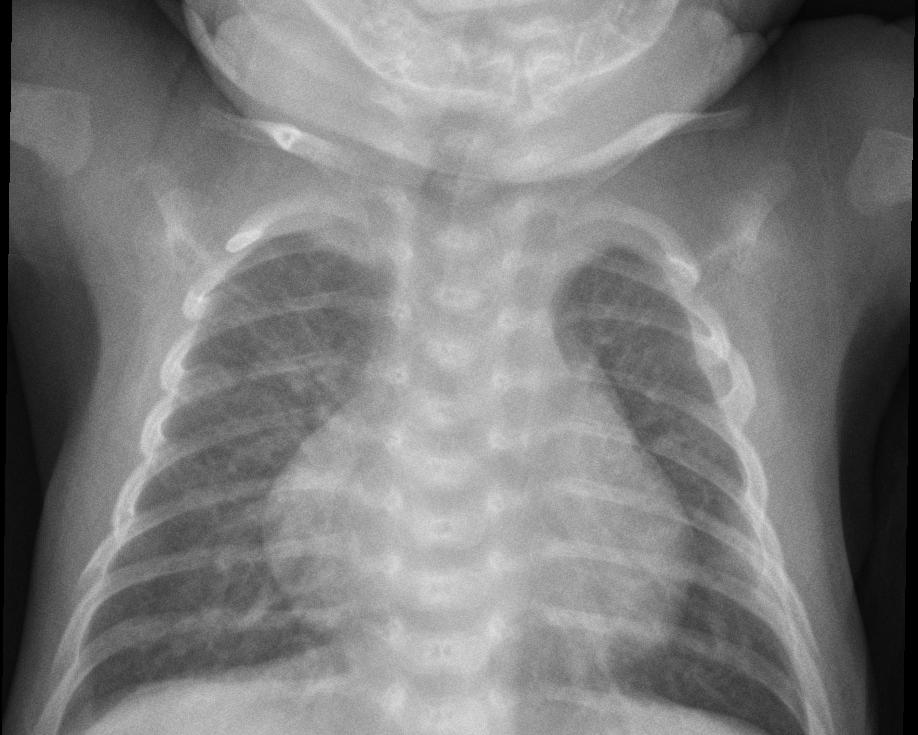
Diagnosis: PNEUMONIA